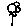
Label: flower